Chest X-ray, AP view. Patient: 49 years old, sex F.
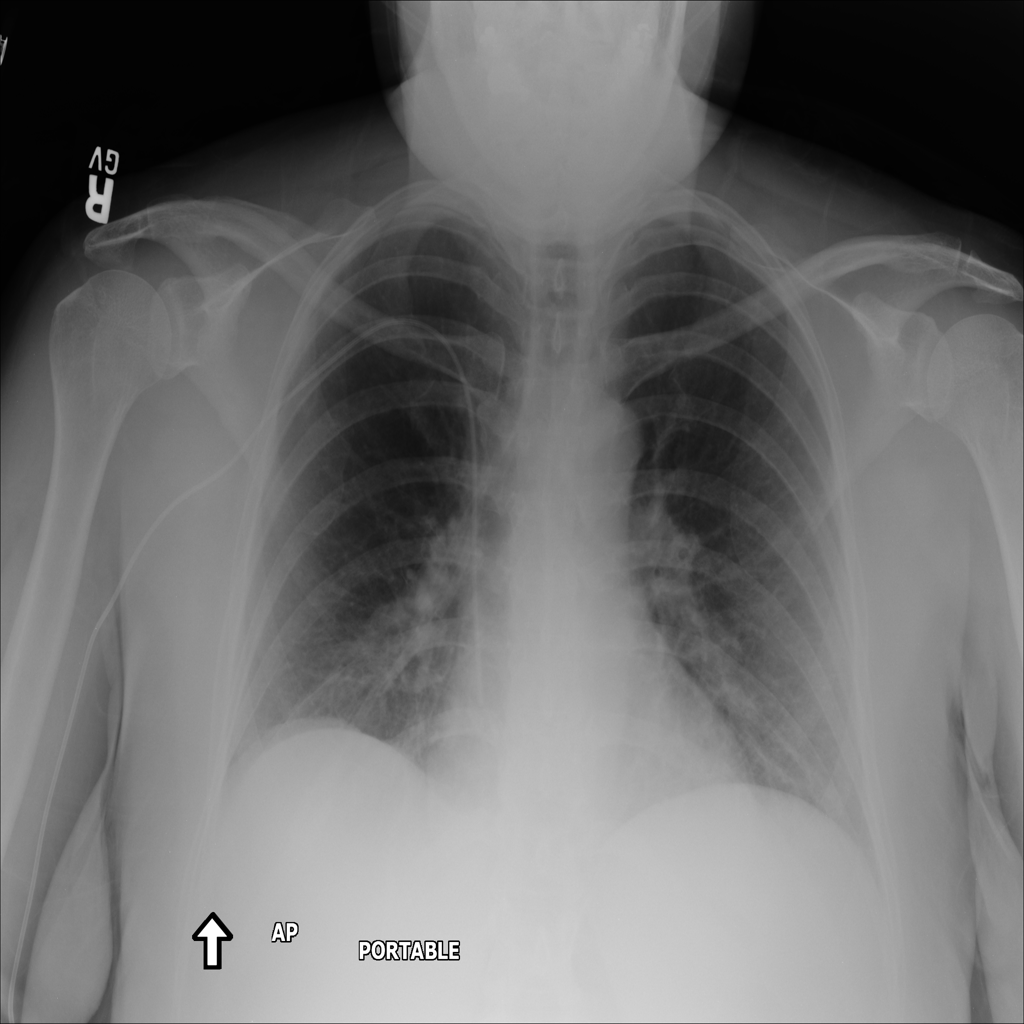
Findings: No Finding